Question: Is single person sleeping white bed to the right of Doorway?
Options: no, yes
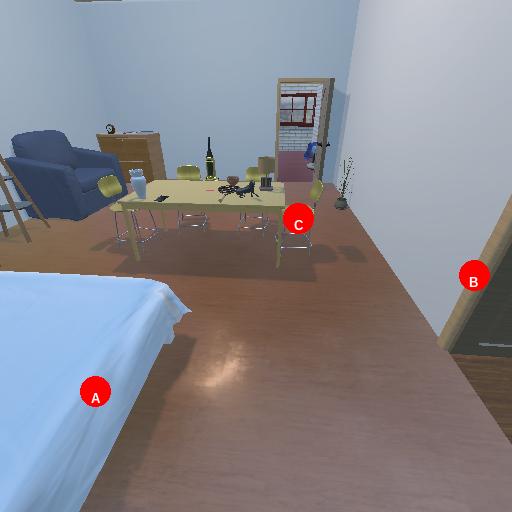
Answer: no